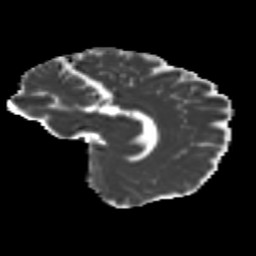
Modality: MD
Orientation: sagittal
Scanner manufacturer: siemens
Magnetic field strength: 3 T
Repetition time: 9.2 s
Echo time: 0.084 s